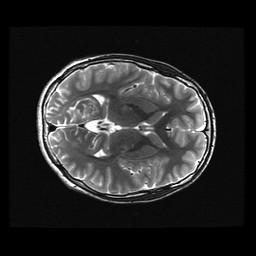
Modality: T2w
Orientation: axial
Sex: male
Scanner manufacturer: ge
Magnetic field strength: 3 T
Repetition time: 5 s
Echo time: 0.1017 s